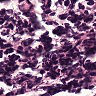
Metastatic tissue present: no